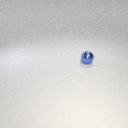
small blue metal sphere